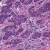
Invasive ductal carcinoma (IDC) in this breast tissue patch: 1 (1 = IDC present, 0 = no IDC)